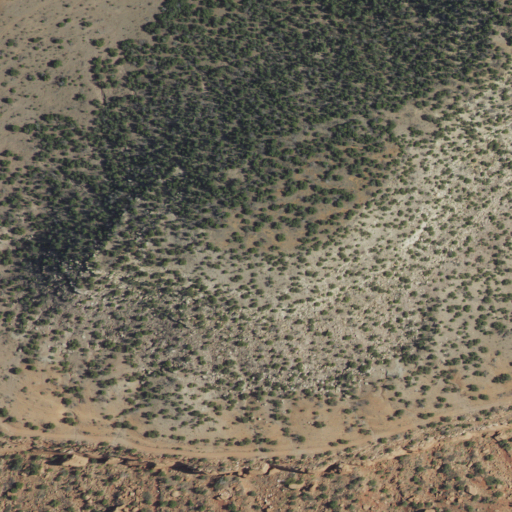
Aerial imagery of mountain in New Mexico named Kicking Foot Mesa containing shrub and evergreen forest